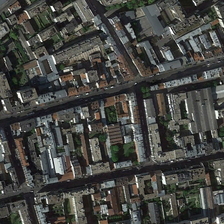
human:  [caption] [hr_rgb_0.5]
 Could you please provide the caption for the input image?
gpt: many buildings and some green trees are in a residential area .

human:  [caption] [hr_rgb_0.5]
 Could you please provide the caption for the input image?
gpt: many buildings and some green trees are in a residential area .

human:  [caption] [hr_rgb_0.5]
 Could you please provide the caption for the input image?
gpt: many buildings and some green trees are in a residential area .

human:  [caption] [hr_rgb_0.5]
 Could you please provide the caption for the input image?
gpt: many buildings and some green trees are in a residential area .

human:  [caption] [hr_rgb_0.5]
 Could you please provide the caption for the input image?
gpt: many buildings and some green trees are in a residential area .